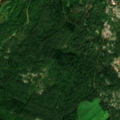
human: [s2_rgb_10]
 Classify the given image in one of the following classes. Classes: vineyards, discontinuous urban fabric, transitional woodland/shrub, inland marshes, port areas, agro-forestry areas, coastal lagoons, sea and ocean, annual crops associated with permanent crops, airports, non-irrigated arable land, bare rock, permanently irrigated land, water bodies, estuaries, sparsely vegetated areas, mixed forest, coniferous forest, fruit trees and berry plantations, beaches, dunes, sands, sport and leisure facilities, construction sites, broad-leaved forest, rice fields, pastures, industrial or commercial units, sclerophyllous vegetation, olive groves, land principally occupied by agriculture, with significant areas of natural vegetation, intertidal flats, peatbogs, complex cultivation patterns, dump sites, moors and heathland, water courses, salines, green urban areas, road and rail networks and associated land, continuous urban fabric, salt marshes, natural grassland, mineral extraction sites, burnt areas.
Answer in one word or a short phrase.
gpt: non-irrigated arable land, broad-leaved forest, coniferous forest, mixed forest, sea and ocean